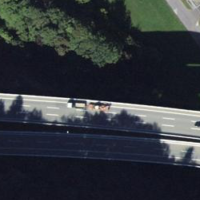
EUNIS habitat code: 57
Species observed at this site:
Acer pseudoplatanus